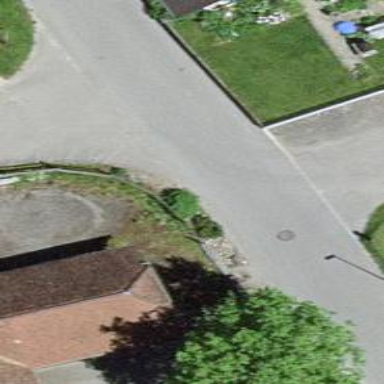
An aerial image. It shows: Driveway leading to service road.